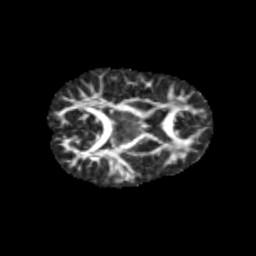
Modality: FA
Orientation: axial
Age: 10
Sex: female
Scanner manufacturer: siemens
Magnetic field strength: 3 T
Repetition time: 3.8 s
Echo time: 0.07 s